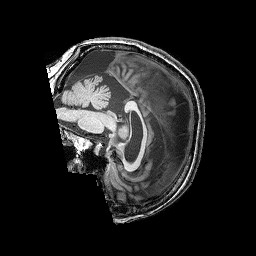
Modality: T1w
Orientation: sagittal
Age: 73
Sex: female
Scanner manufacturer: siemens
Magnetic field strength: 3 T
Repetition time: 2.25 s
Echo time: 0.00411 s